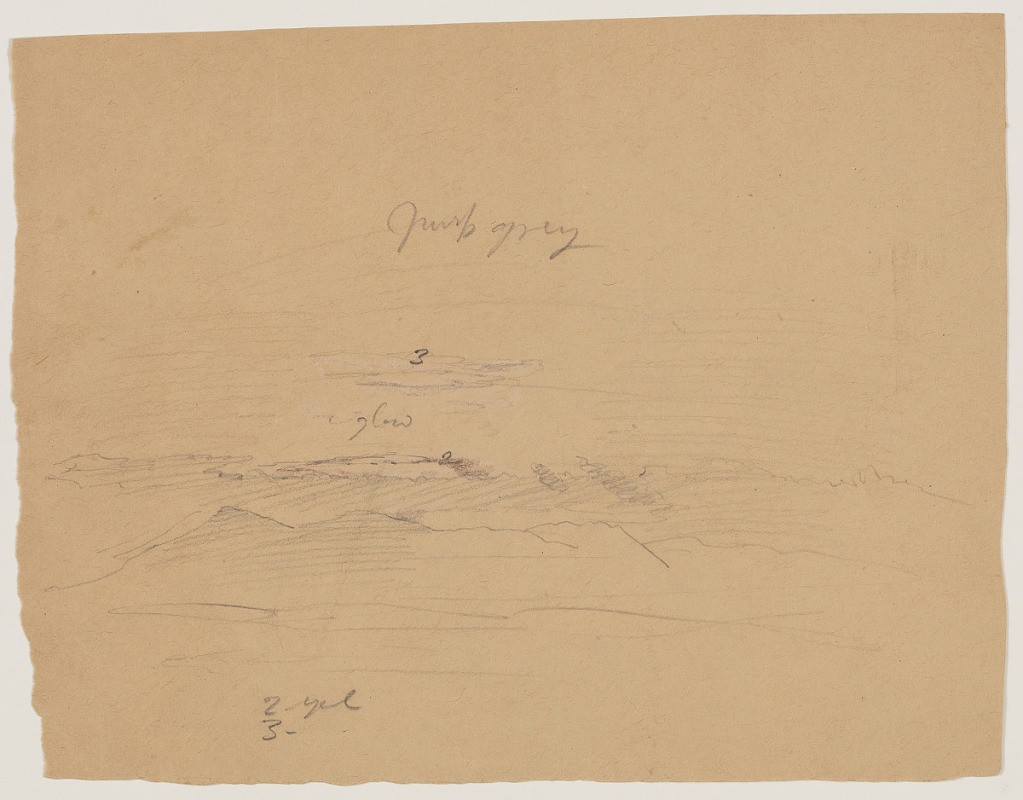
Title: Winter Sunset over the Catskills, Hudson, New York
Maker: Frederic Edwin Church, American, 1826–1900
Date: possibly 1870–1871
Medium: Graphite and oxidizing white gouache on tan wove paper
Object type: drawing
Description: Landscape sketch showing a view of the winter sunset over the Catskill Escarpment, looking southwest from the artist's estate known as Olana. Loosely rendered, the middle distance comprises of the Hudson River and rolling terrain at the foot of the mountains. In the distance, Overlook and Plattekill Mountains rae partly enshrouded by clouds at center left, while Indian Head Mountain is included at center. The rest of the Escarpment loosely trails off to the right. Above, a low-lying bank of dark clouds intermingles with other puffy and wispy clouds as the sun sets behind them and illuminates the sky.

Verso: Indistinct design, possibly an architectural detail.